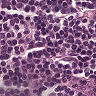
Metastatic tissue present: no